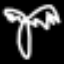
Label: palm tree